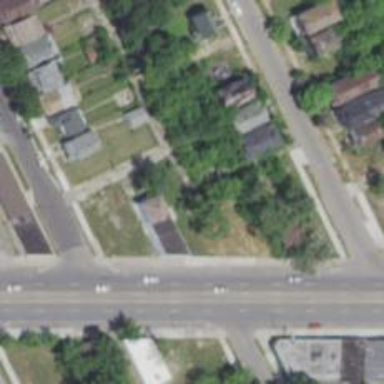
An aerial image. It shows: Alley classified as service road.